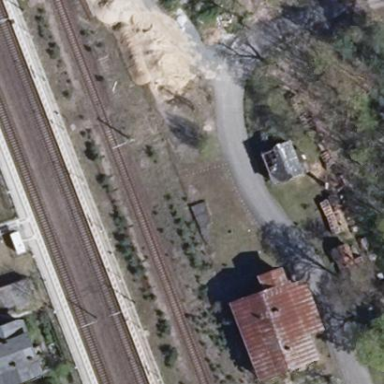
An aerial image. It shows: Platform at the railway with shelter for public transport.